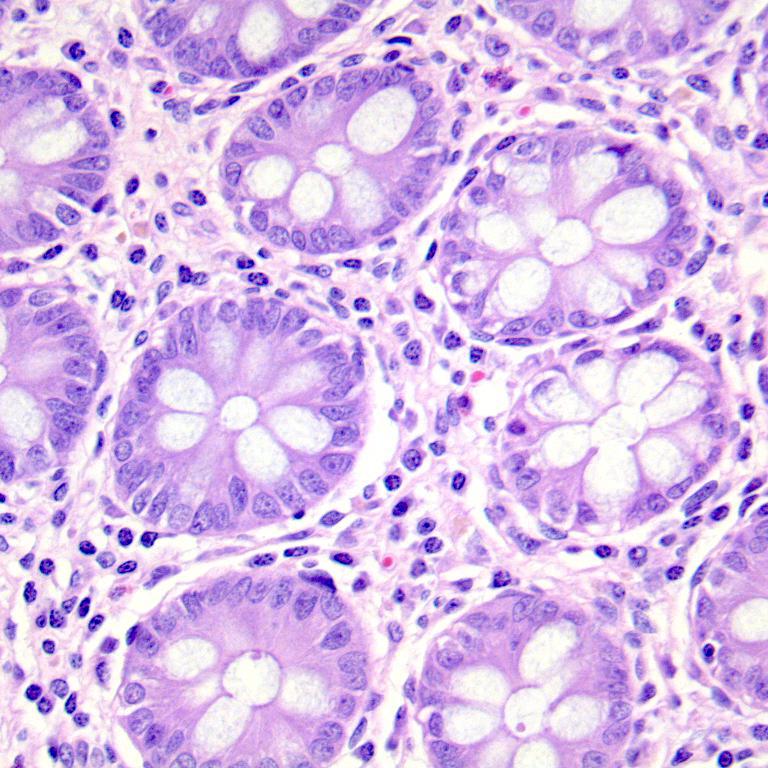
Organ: colon
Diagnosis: benign